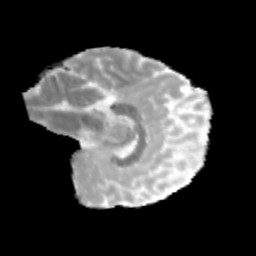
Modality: MD
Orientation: sagittal
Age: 10
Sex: male
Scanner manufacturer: siemens
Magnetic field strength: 3 T
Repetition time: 3.8 s
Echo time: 0.07 s